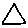
Label: triangle